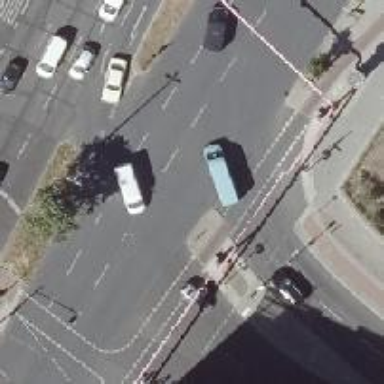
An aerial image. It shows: Primary highway junction.